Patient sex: M
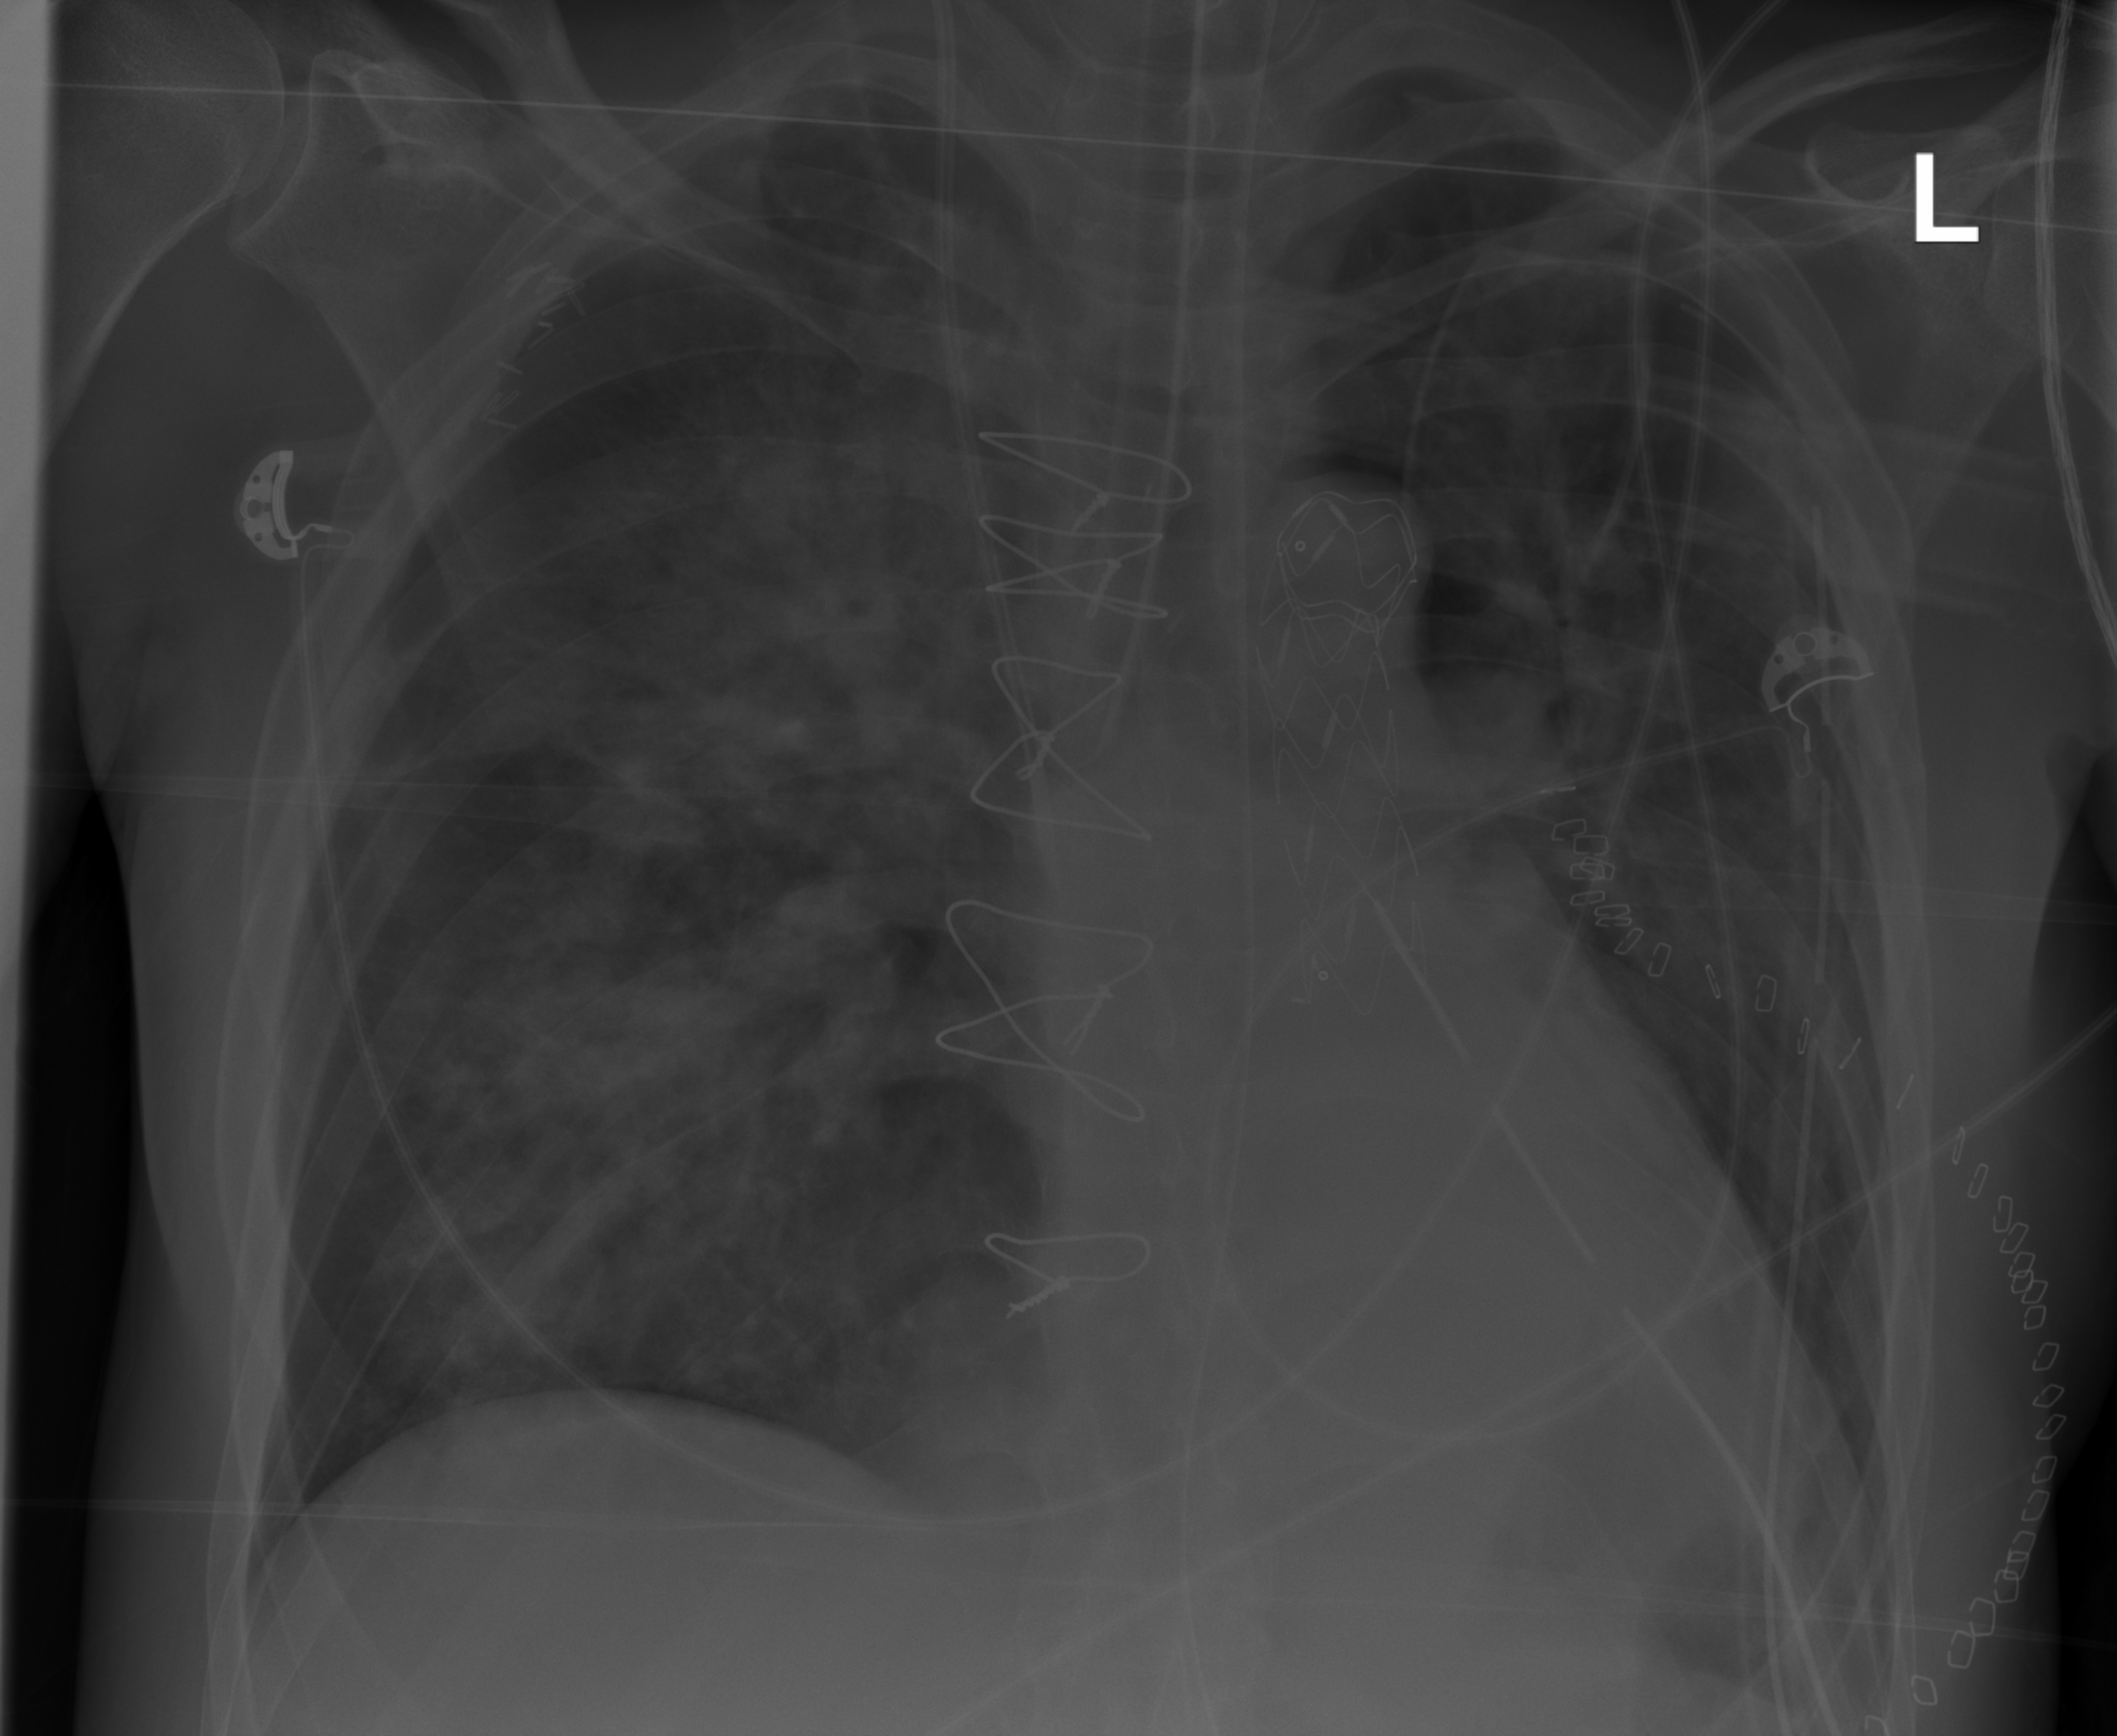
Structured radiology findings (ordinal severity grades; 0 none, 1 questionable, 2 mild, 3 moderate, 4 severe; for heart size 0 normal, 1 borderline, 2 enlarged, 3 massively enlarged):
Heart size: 0
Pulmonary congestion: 0
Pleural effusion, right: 0
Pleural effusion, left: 1
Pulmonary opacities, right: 3
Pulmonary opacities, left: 0
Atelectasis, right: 2
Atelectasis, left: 2